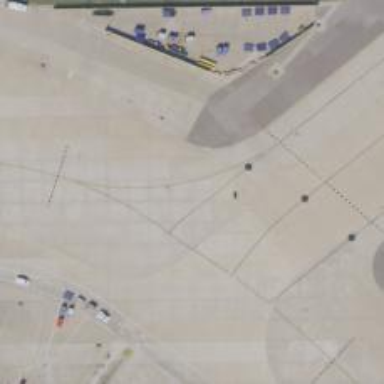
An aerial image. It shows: Image of taxiway at airport.